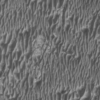
Label: not_dusty